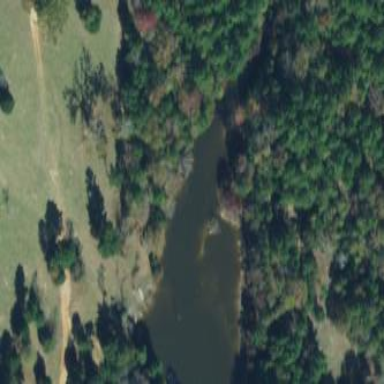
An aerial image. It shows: Peaceful pond surrounded by nature.